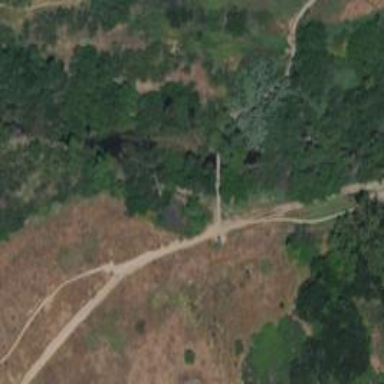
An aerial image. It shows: Path on simple-suspension bridge.